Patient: sex F, age 68
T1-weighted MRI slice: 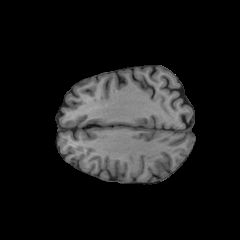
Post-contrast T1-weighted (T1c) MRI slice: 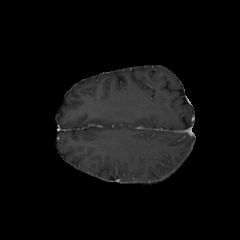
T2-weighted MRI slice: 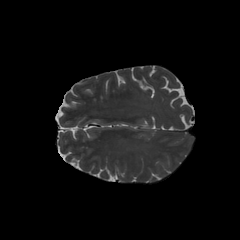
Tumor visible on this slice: no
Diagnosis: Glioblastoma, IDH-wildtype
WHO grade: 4